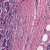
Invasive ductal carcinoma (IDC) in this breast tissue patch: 1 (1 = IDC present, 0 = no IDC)